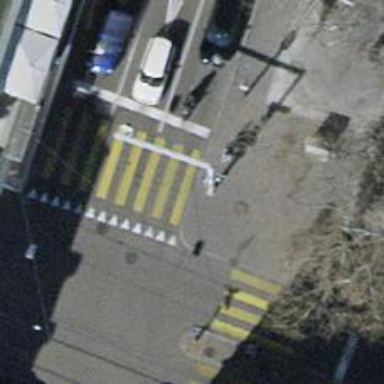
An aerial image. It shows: Kerb serving as barrier.